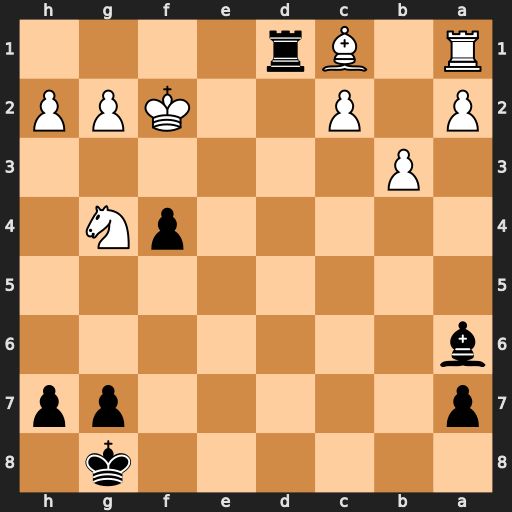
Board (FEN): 6k1/p5pp/b7/8/5pN1/1P6/P1P2KPP/R1Br4
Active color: b
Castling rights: -
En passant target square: -
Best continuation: Rf1#